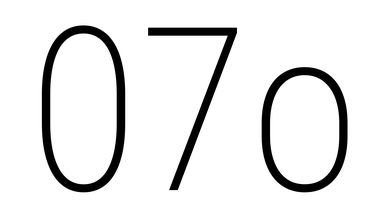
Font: Roboto_Condensed_ExtraLight